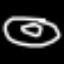
Label: donut